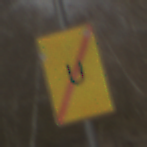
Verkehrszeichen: EndeUmleitung
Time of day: MorningAfternoon
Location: Outdoor (Nature)
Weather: PartlyCloudy
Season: Winter
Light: Natural